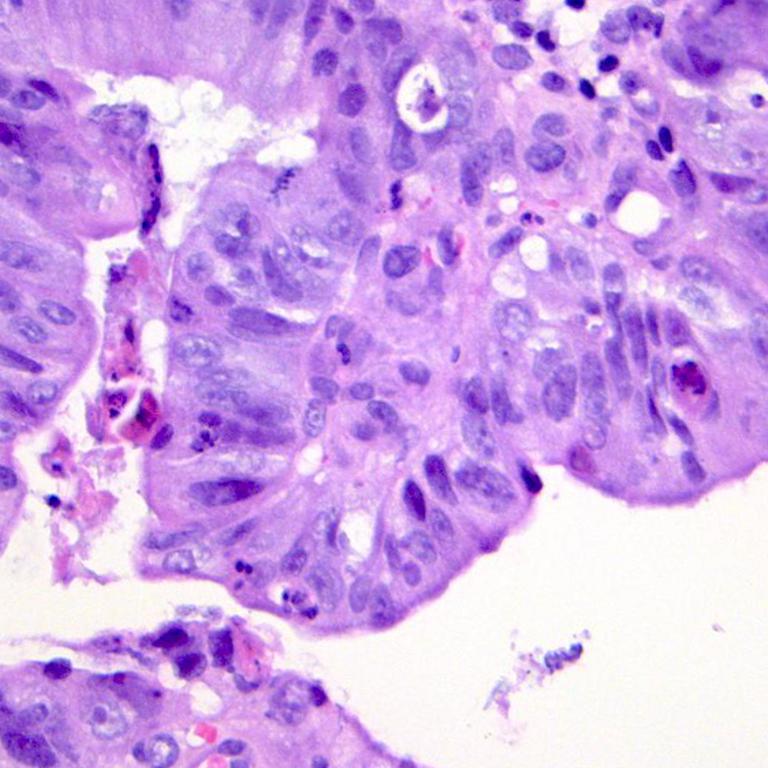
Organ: colon
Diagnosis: adenocarcinomas